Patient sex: M
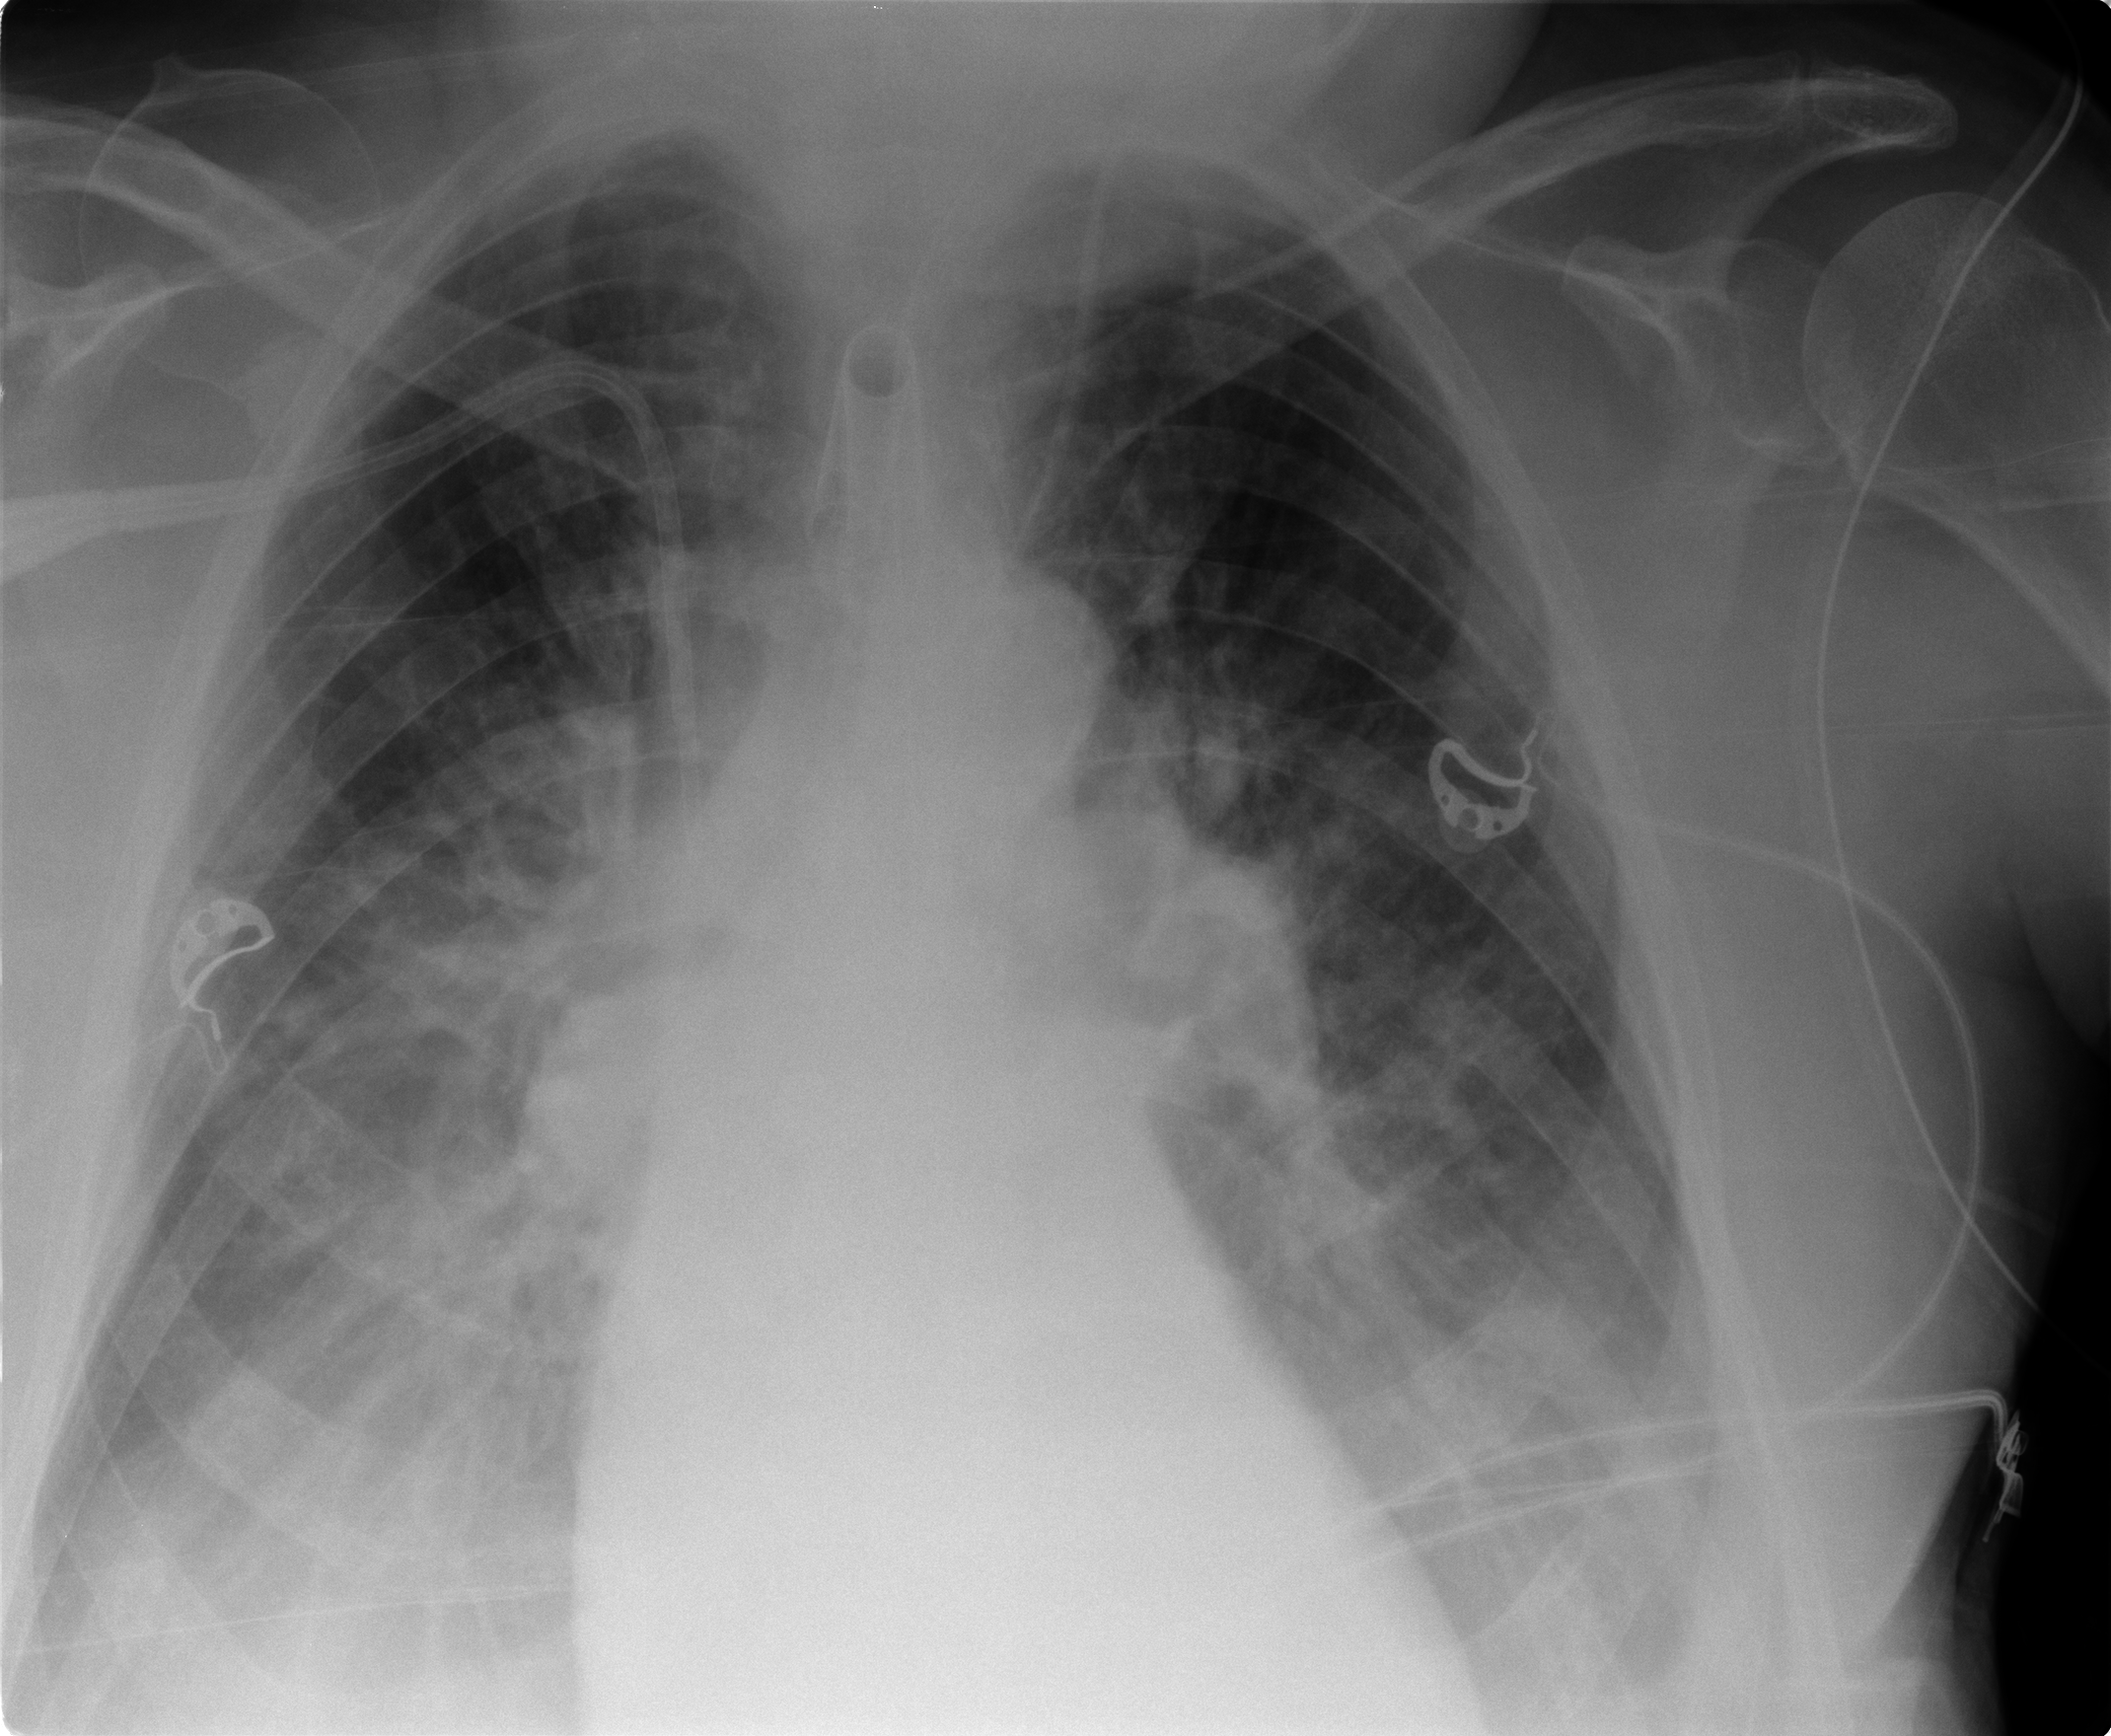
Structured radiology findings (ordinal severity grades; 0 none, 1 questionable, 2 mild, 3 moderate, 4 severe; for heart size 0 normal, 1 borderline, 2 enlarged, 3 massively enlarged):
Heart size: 2
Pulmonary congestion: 3
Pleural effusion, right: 2
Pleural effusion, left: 2
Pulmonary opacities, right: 0
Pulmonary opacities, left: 0
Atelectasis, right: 2
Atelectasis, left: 2